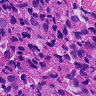
Metastatic tissue present: yes